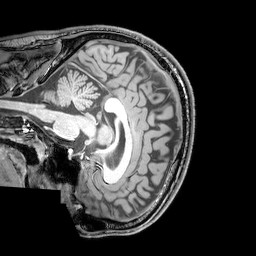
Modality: T1w
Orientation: sagittal
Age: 25
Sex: male
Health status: healthy
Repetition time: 0.081 s
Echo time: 0.037 s